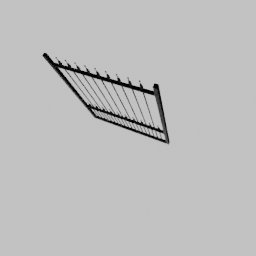
Label: architecture